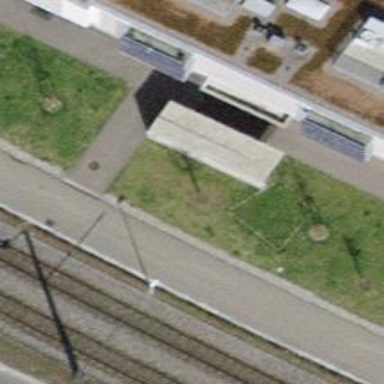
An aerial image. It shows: Bicycle parking area.